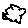
Label: cloud